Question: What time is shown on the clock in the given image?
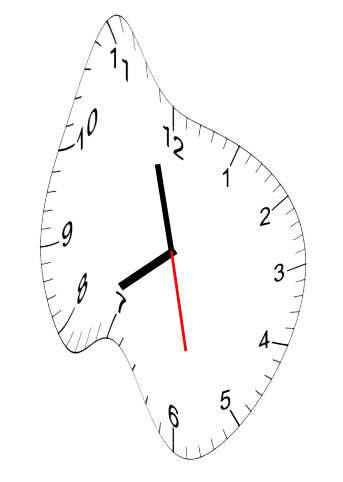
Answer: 07:57:28